Question: I have Spring MVC + JAXB web service and Flex client. I am getting HTTP 406 error when using RestFUL API. Here is request and response headers on image:

Can you help me for solving this problem?
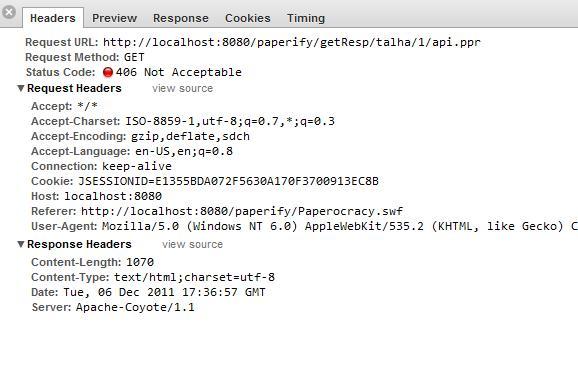
Answer: This problem comes when the data returned from the server is not in the format that is excepted by the browser. Also this can be caused by any one of the following:
- - - -
Check what the server is returning and fix the problem!